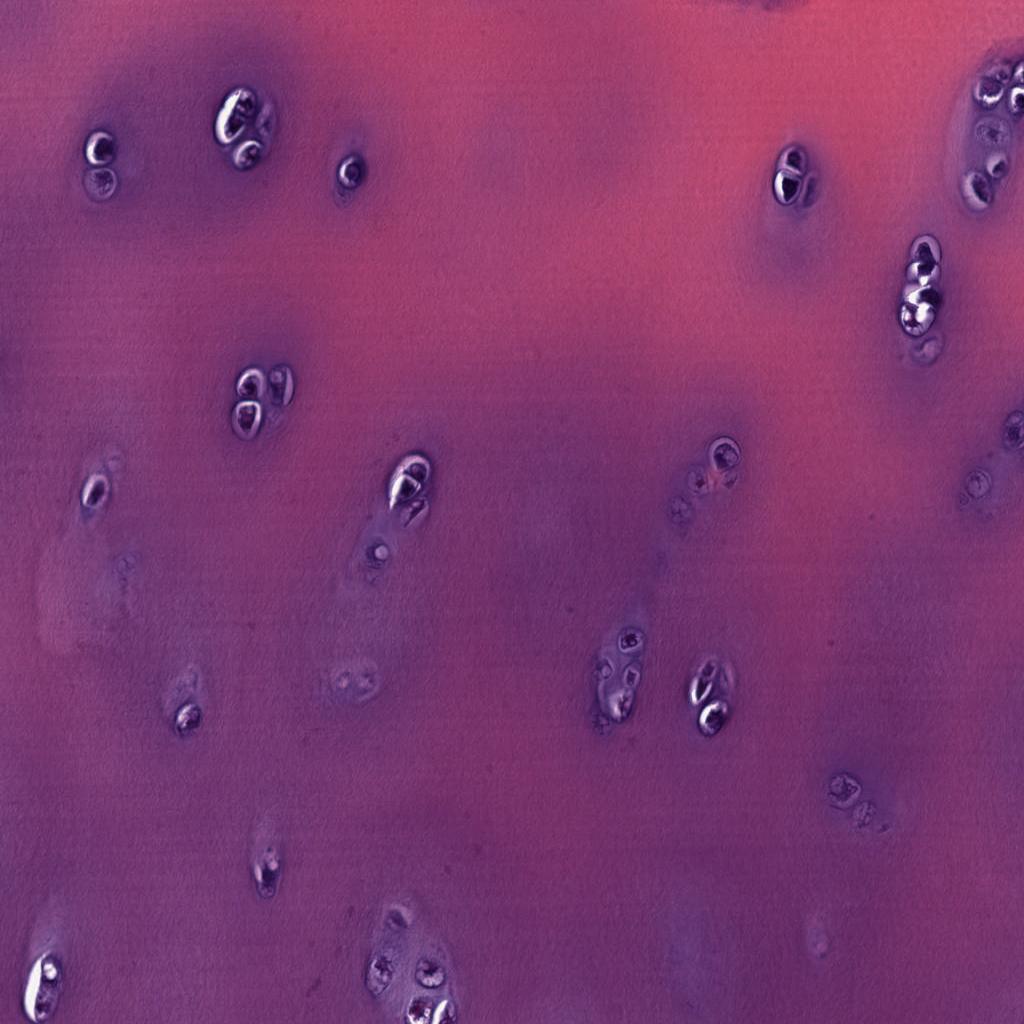
Label: Non-Tumor